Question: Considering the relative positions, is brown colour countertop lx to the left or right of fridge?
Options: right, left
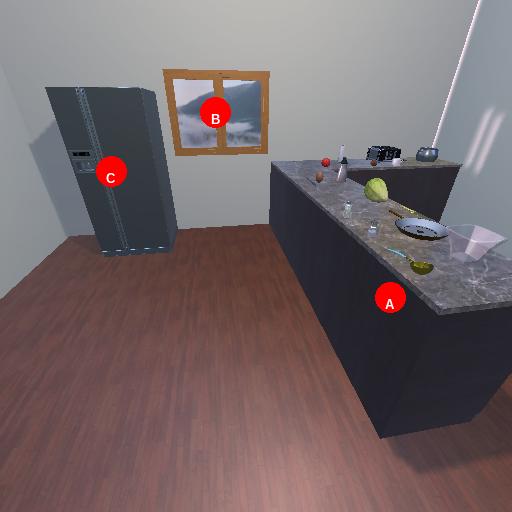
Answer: right